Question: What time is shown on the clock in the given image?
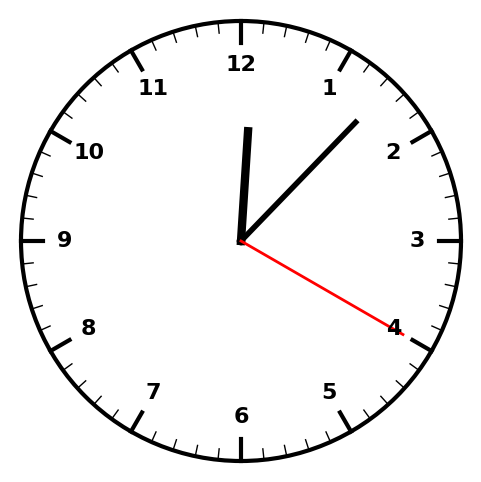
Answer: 12:07:20